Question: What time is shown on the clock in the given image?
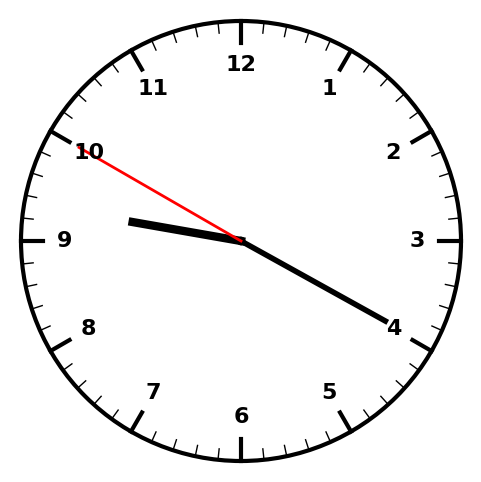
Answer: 09:19:50